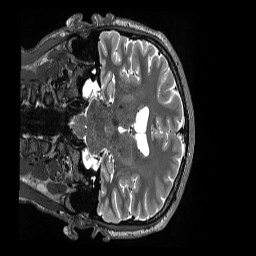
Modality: T2w
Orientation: coronal